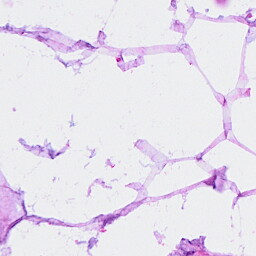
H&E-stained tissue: Breast